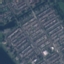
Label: Residential